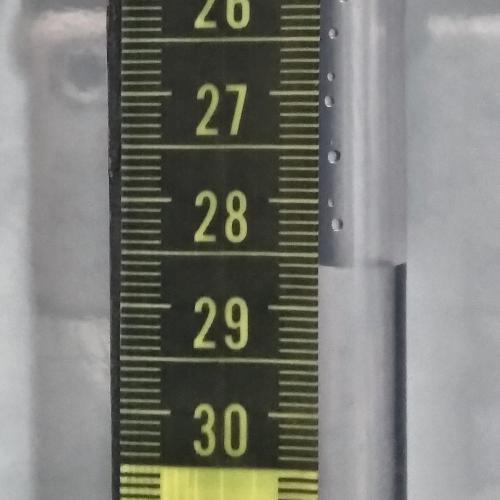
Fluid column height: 28.6 cm